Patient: sex M, age 31
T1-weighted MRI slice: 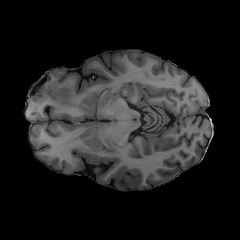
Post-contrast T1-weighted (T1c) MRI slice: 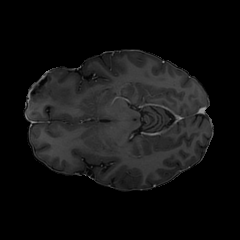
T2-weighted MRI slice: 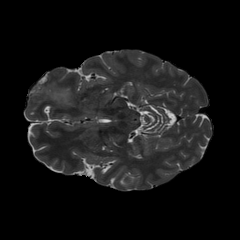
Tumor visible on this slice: yes
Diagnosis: Astrocytoma, IDH-mutant
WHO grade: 2